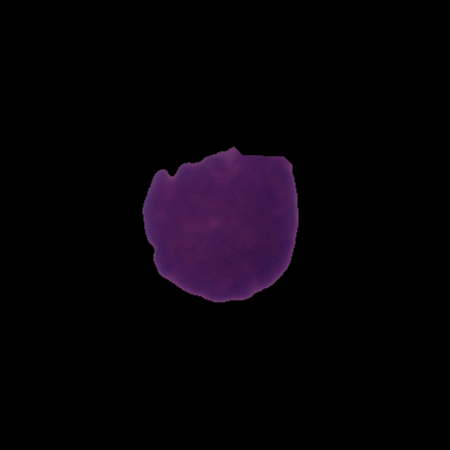
Label: healthy